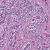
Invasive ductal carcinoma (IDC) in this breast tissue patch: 1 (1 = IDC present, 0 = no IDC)